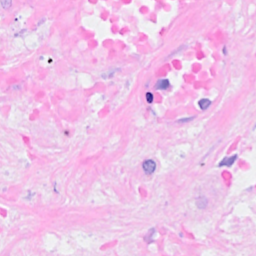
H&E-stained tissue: Breast